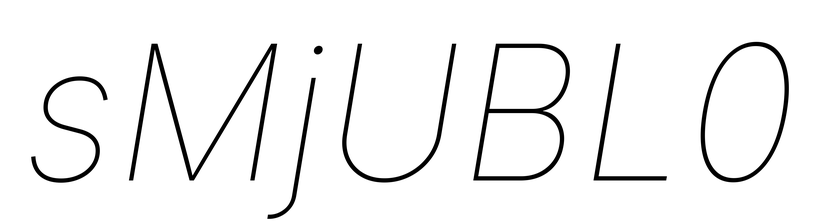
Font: Inter-Italic_Thin_Italic